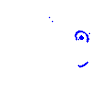
Particle: pion